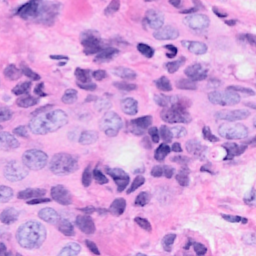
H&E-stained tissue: Breast